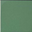
Piece: xx